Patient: sex F, age 61
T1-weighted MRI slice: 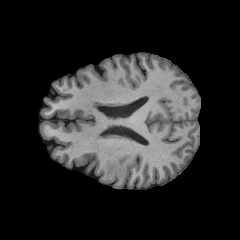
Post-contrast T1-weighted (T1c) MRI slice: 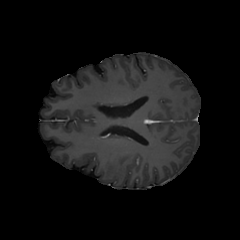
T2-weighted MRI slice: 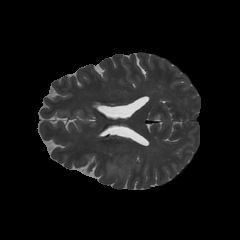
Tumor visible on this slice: yes
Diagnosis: Glioblastoma, IDH-wildtype
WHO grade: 4